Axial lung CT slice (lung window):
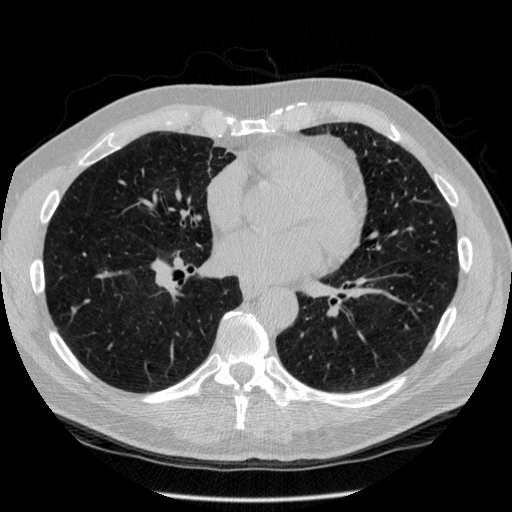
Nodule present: no